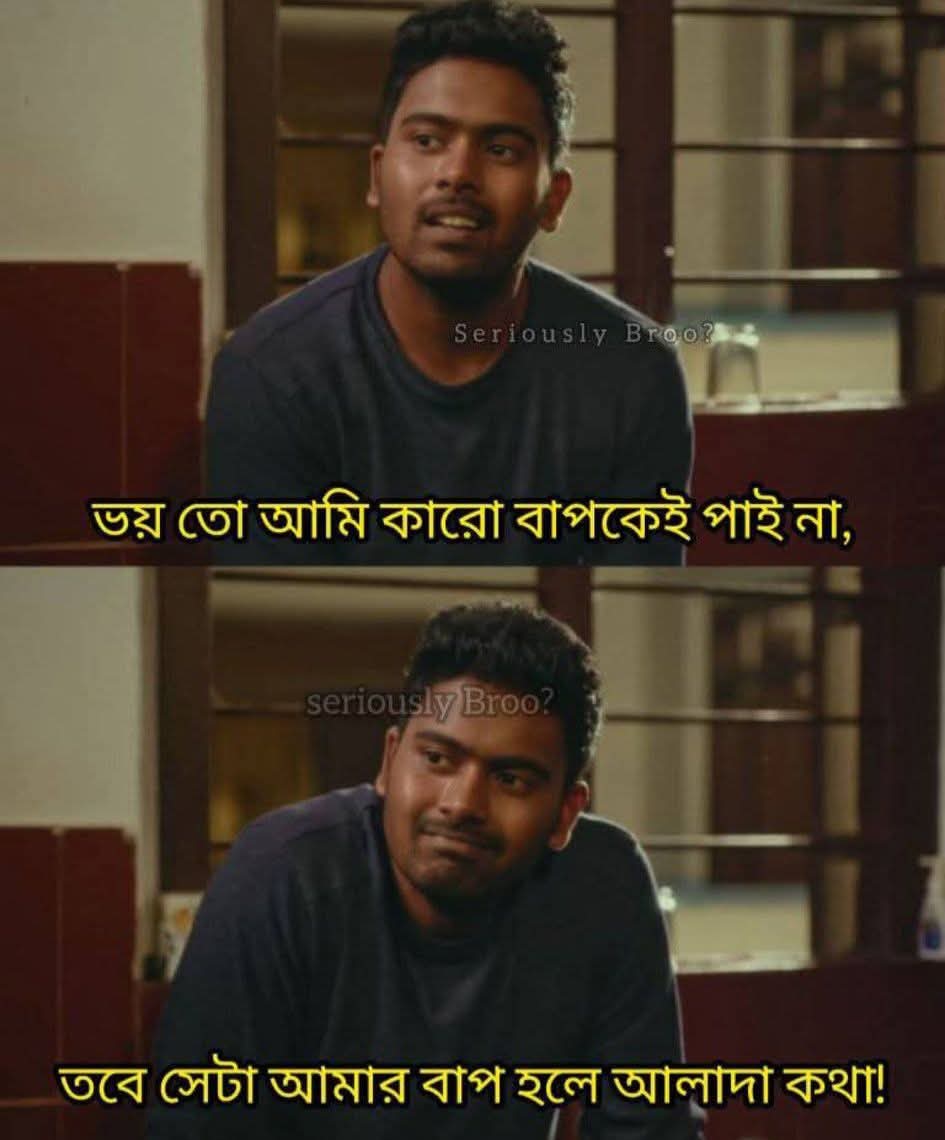
Text: ভয় তো আমি কারো বাপকেই পাই না,
তবে সেটা আমার বাপ হলে আলাদা কথা!
Label: Non Hate